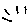
Label: line